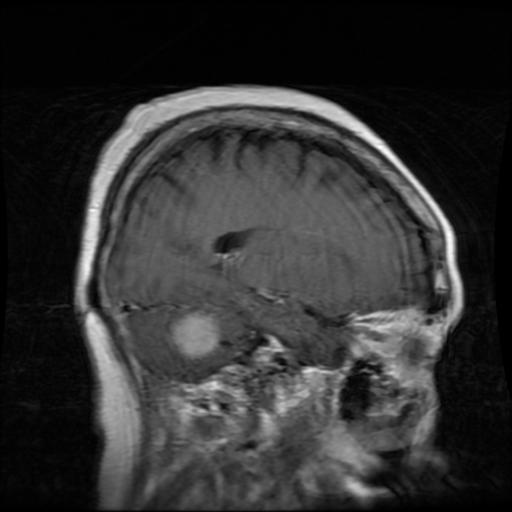
Label: meningioma